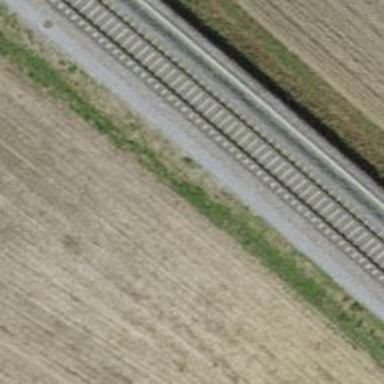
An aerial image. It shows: Single-track electrified railway with contact line.